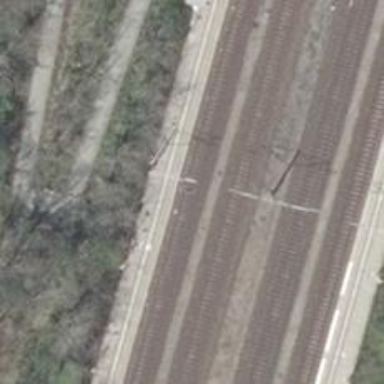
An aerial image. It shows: Stop position for public transport at railway stop.